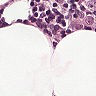
Metastatic tissue present: yes